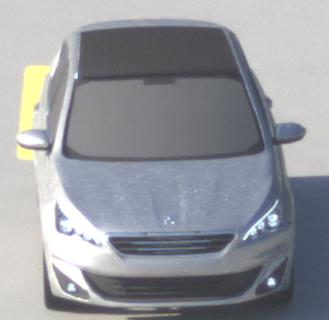
Make: Peugeot
Model: 308 VTi 82
Detailed model: 308 (II)
Model produced from: 2013/09
Model produced until: 2014/11
Doors: 5
Color: white
Road condition: dry road
Daytime: sunrise or sunset
Contrast: medium contrast